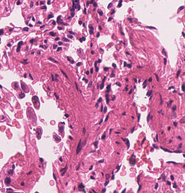
Tumor epithelial tissue: no
Tumor-associated stroma tissue: no
Normal tissue: yes